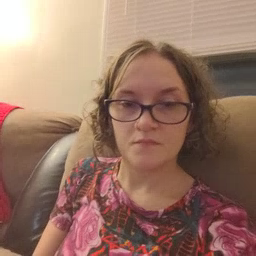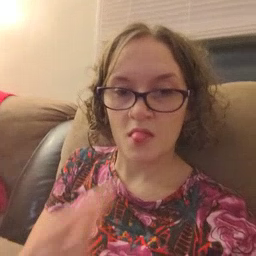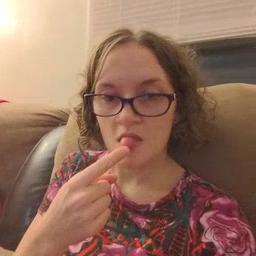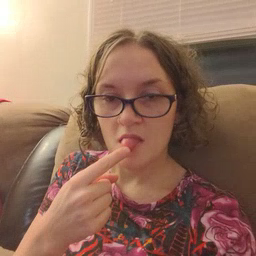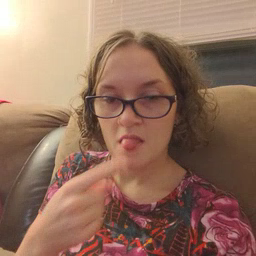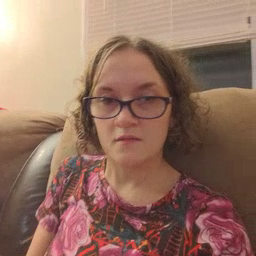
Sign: tongue